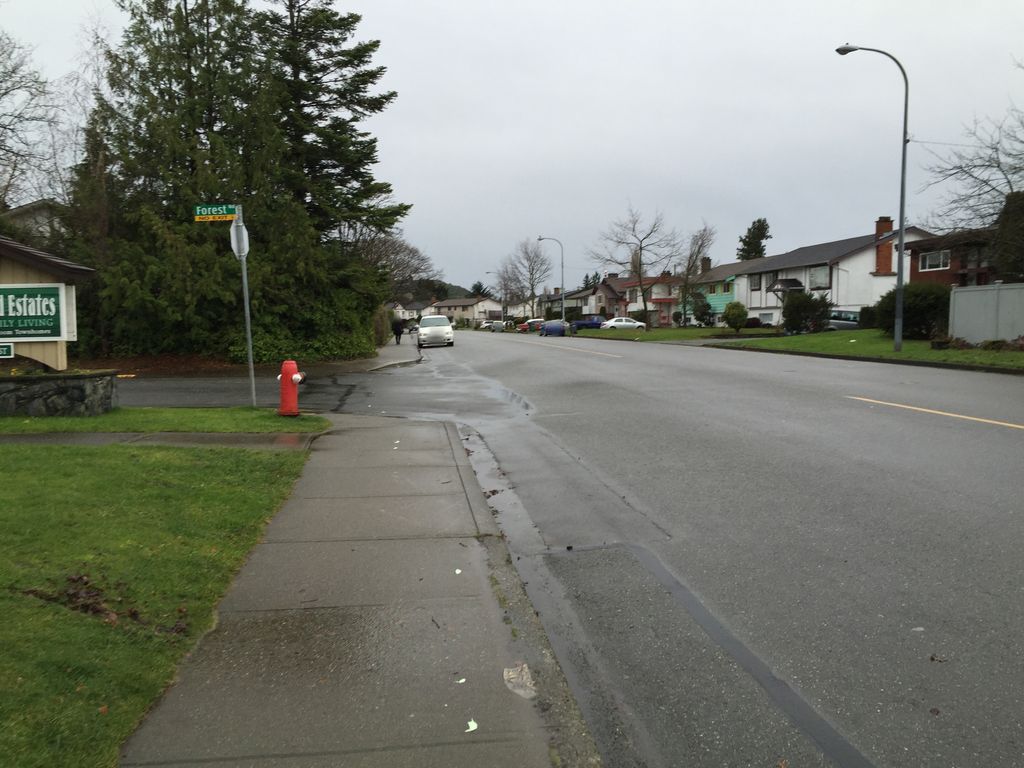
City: victoria